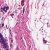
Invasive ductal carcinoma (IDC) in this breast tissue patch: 0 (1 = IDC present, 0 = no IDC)